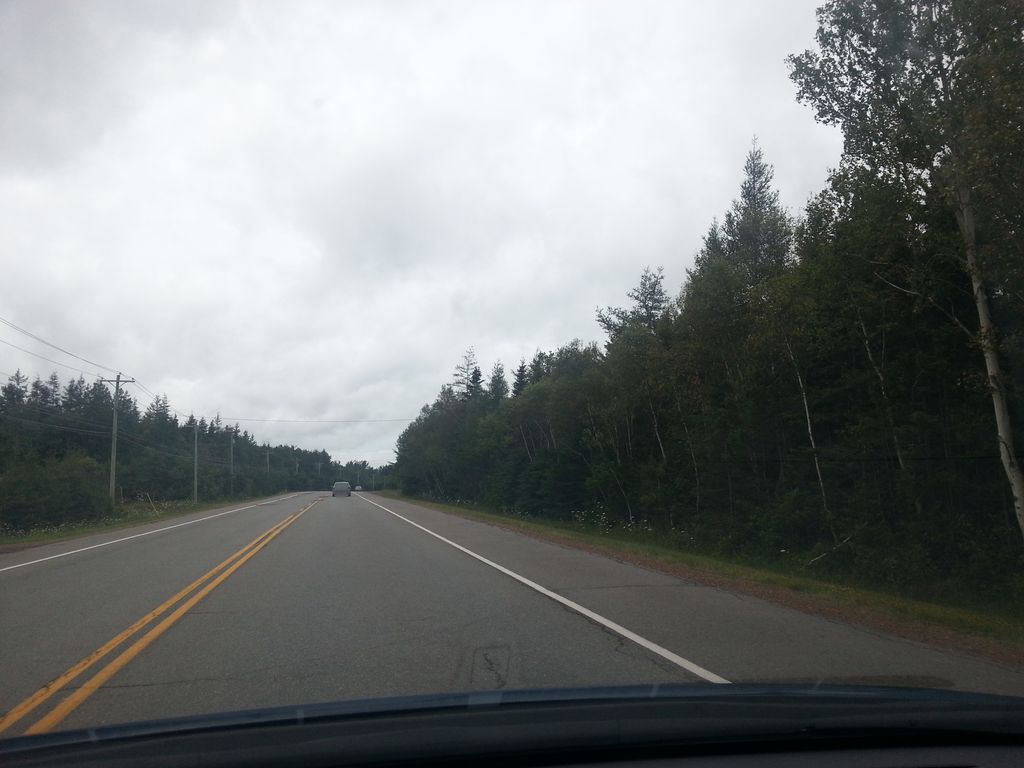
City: charlottetown